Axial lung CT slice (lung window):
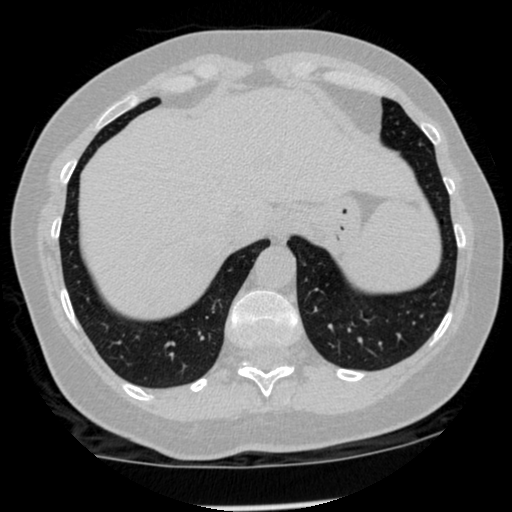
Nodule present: no